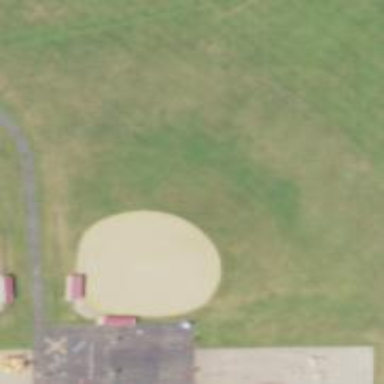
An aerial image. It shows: Baseball pitch for leisure land activities.